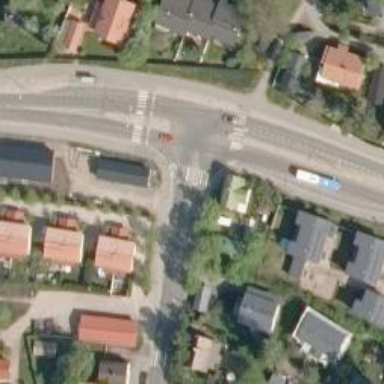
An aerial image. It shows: Road with "give way" sign.